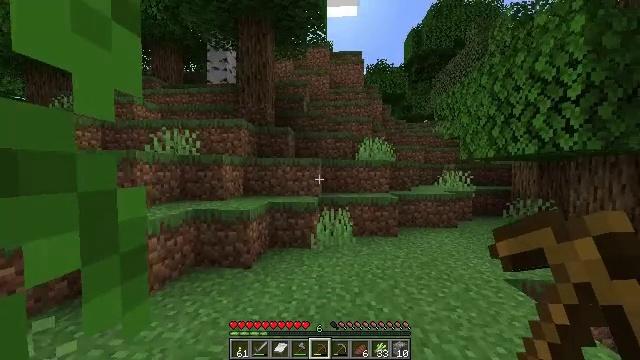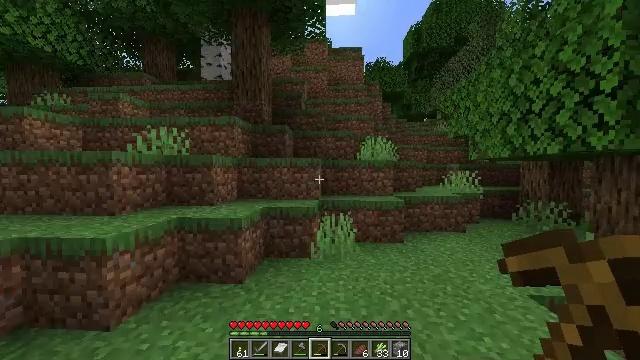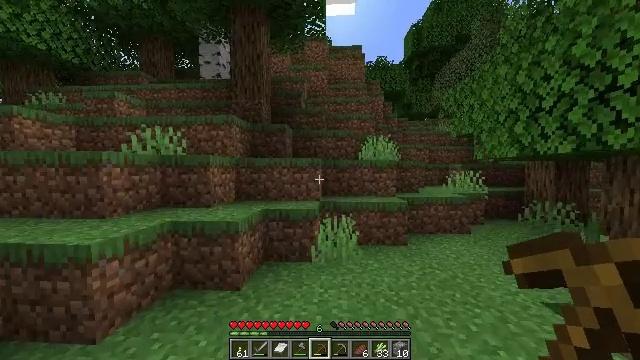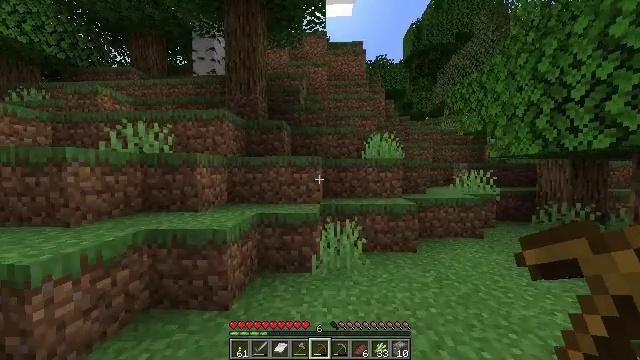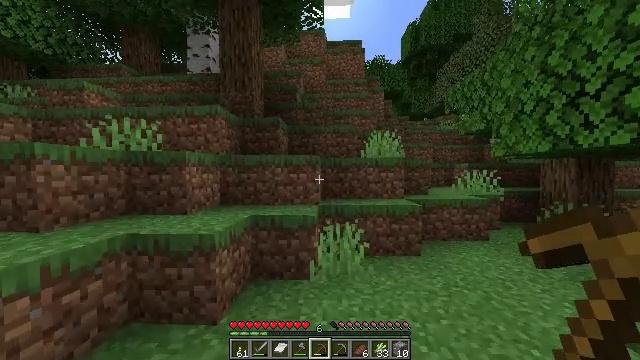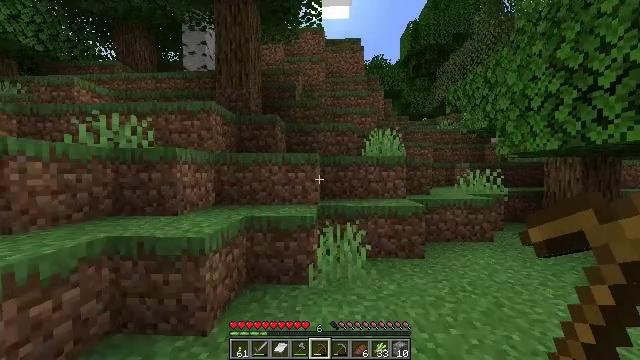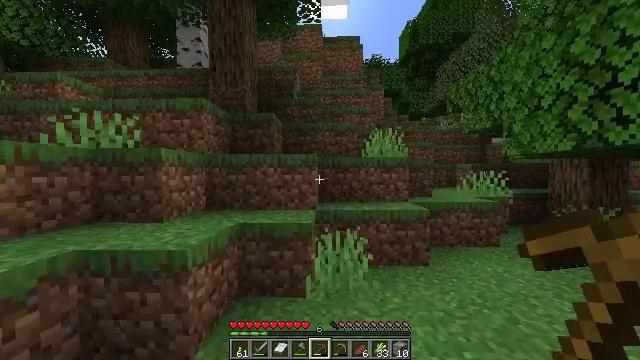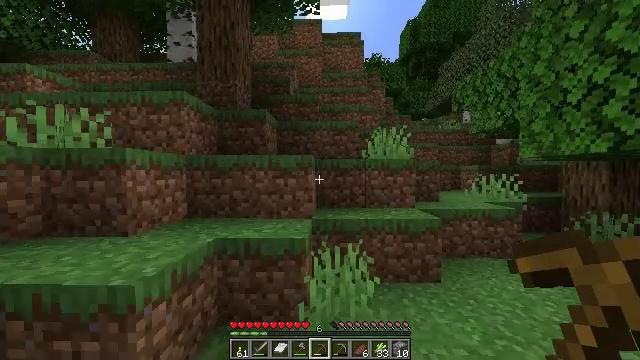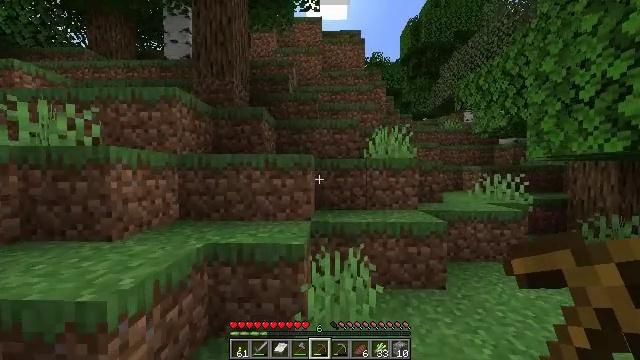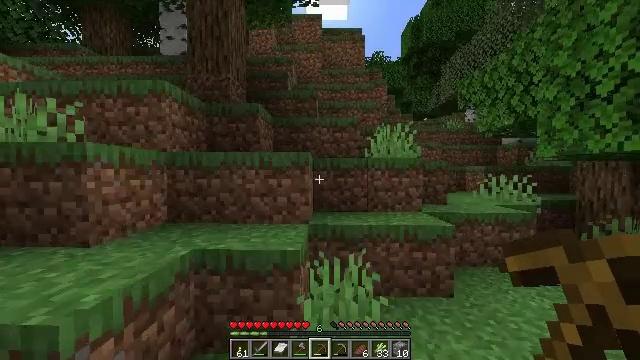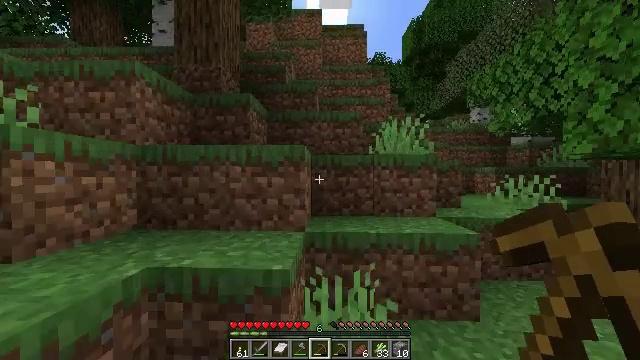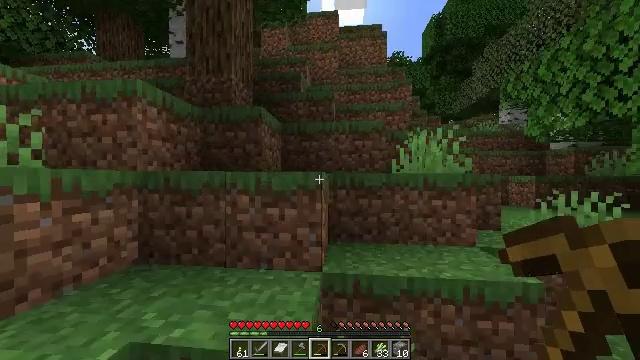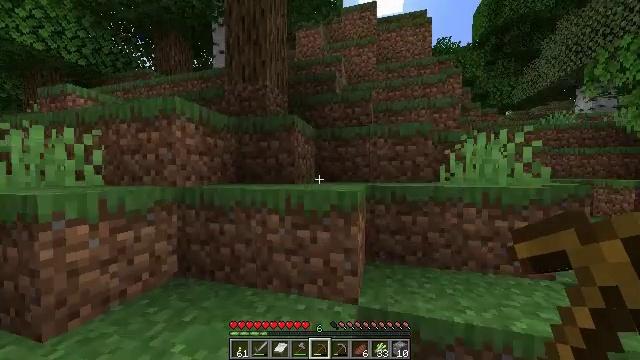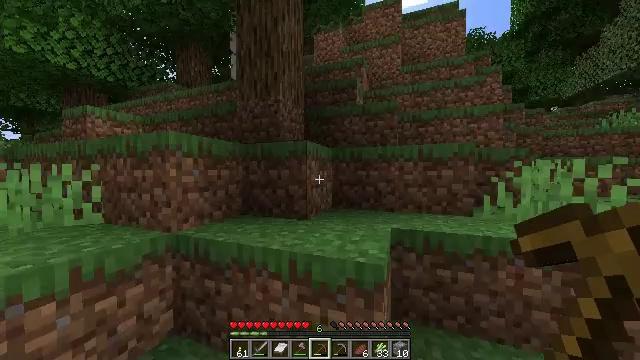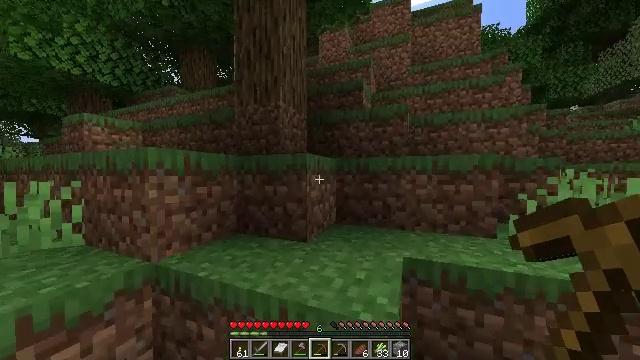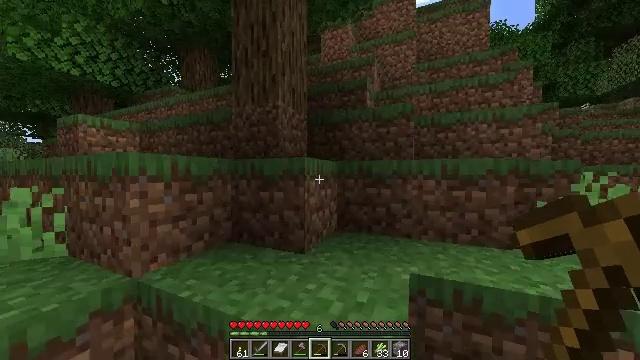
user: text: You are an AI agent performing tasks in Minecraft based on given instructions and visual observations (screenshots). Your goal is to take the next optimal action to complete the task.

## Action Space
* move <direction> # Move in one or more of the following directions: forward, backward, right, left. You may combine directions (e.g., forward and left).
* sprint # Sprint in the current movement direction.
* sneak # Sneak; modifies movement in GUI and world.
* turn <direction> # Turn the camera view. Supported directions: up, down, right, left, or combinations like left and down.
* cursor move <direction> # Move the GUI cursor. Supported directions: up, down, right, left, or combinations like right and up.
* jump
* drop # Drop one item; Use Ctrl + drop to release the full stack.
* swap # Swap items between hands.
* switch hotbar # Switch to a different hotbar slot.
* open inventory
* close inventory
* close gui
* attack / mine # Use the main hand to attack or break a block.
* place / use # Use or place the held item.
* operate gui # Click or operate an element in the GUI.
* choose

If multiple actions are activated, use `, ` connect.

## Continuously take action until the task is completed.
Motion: motion action
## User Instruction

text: Collect some oak leaves.
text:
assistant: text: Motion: move forward, sprint
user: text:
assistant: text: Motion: move forward, sprint
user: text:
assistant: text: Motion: move forward, sprint
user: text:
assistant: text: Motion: move forward, sprint
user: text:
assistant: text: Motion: move forward, sprint
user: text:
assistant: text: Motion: move forward, sprint
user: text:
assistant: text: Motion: move forward, sprint
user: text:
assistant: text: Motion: move forward, sprint
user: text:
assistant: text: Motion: move forward, sprint
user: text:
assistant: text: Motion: move forward, sprint
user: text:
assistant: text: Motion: move forward, sprint, turn left, jump
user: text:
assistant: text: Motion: move forward, sprint, turn left, jump
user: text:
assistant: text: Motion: move forward, sprint, turn left, jump
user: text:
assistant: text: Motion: move forward, sprint, turn left, jump
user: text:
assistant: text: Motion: move forward, sprint, jump
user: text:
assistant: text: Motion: move forward, sprint, jump
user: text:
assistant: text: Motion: move forward, sprint, jump
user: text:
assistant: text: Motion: move forward, sprint, jump
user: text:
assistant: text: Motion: move forward, sprint, jump
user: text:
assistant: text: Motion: move forward, sprint, turn left, jump
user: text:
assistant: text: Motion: move forward, sprint, jump
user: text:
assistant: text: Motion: move forward, sprint, jump
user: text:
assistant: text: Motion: move forward, sprint, jump
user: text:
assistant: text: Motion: move forward, sprint, jump
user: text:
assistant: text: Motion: move forward, sprint, jump
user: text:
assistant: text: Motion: move forward, sprint, jump
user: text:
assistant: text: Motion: move forward, sprint, turn right, jump
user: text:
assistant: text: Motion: move forward, sprint, turn right, jump
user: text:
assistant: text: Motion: move forward, sprint, turn right, jump
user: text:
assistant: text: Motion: move forward, sprint, turn right, jump